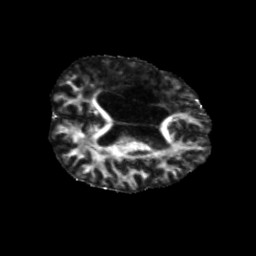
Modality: FA
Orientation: axial
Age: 57
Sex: male
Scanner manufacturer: siemens
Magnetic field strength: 3 T
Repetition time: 5.25 s
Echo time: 0.08 s